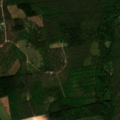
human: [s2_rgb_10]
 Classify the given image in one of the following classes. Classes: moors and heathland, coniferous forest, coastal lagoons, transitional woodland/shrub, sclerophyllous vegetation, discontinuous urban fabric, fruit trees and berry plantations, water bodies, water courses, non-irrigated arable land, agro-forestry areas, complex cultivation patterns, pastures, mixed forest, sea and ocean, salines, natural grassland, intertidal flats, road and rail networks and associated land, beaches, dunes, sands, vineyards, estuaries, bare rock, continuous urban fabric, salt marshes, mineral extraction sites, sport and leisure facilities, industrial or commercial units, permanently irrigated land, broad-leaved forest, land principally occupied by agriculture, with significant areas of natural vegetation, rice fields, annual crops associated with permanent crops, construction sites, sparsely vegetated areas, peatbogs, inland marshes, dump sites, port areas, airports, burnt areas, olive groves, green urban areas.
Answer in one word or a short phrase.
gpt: non-irrigated arable land, coniferous forest, mixed forest